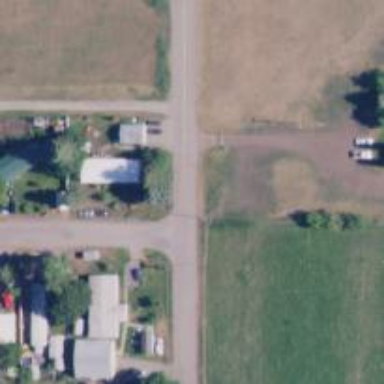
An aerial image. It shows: Driveway.